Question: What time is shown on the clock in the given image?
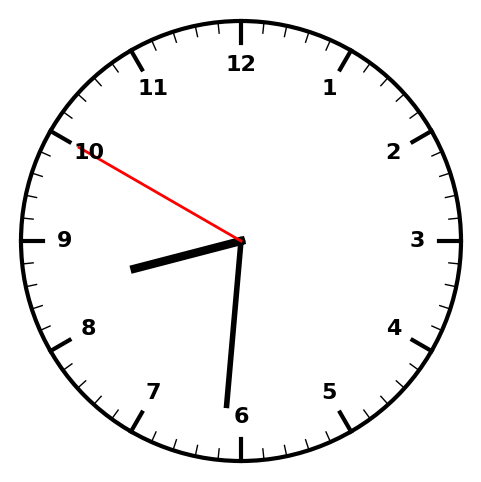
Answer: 08:30:50